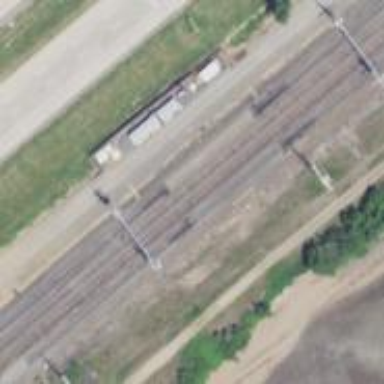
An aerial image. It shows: Railway track with contact lines for electrification.